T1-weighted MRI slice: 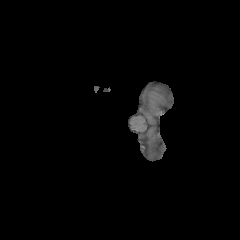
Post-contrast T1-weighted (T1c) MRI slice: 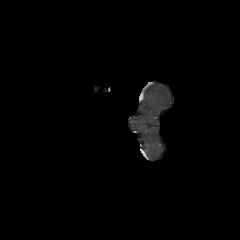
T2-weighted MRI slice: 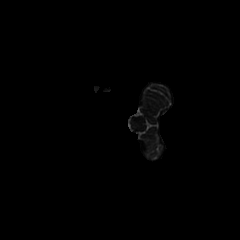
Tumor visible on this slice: no